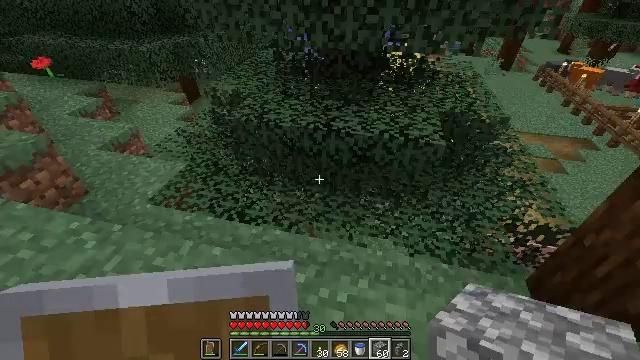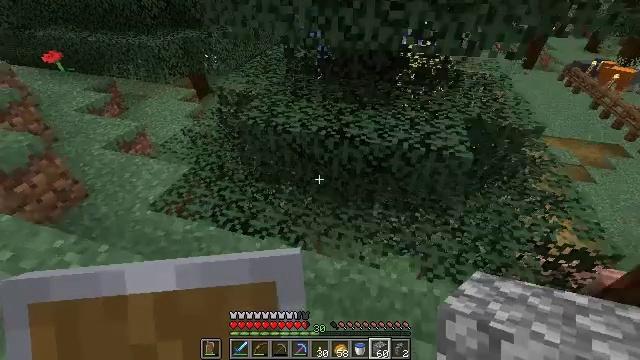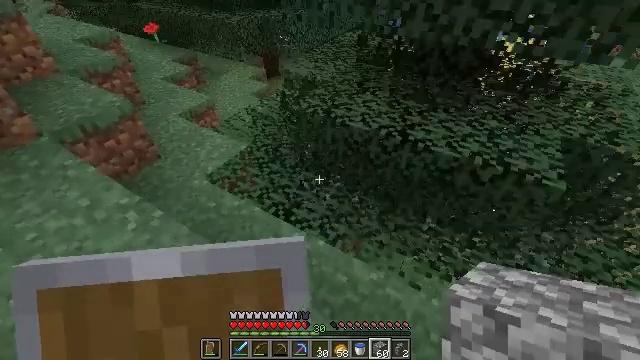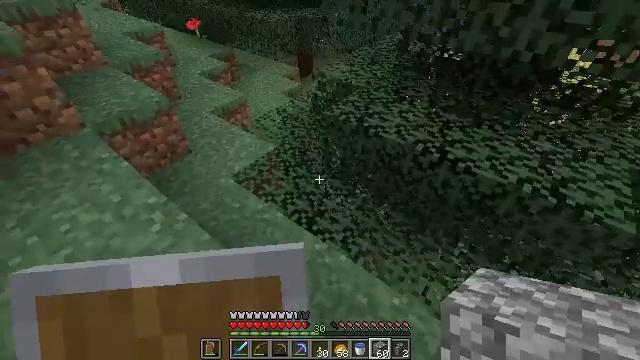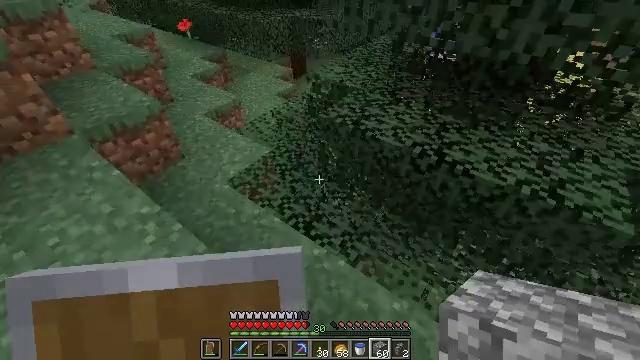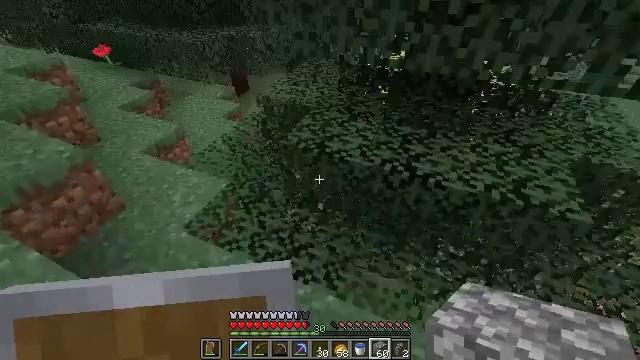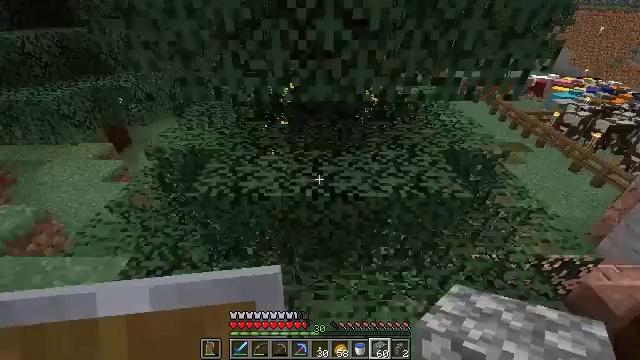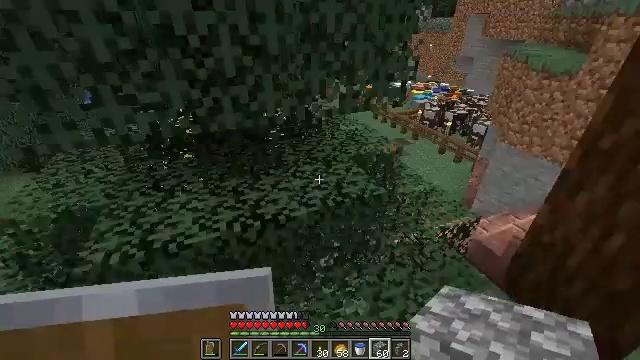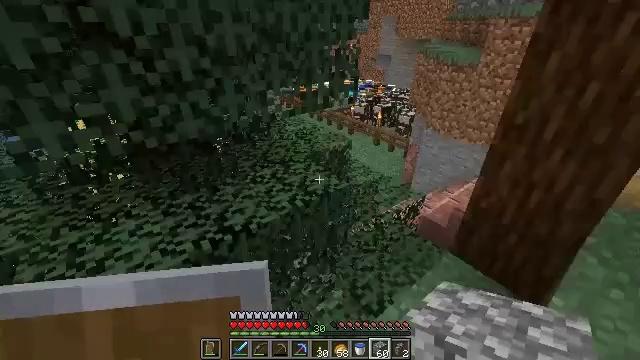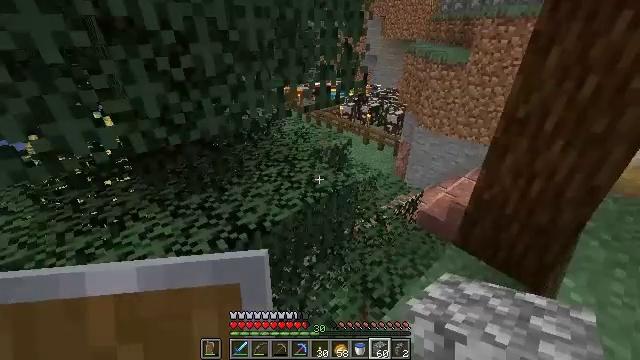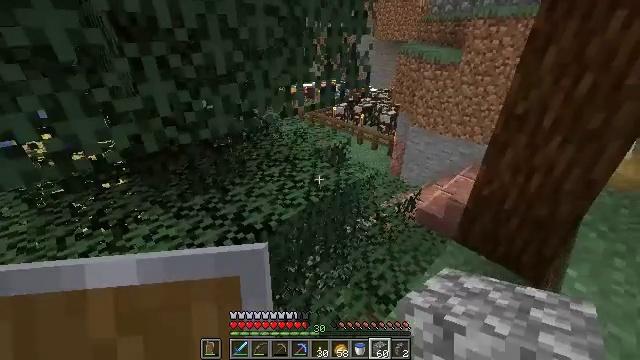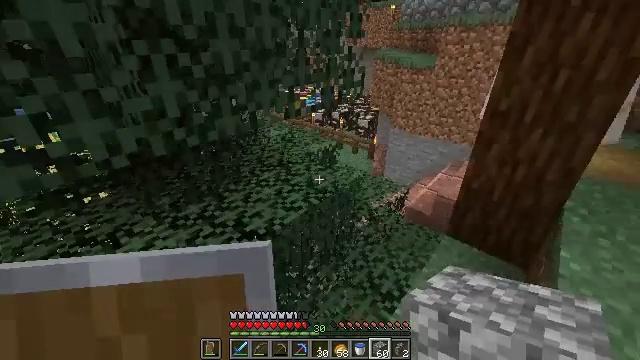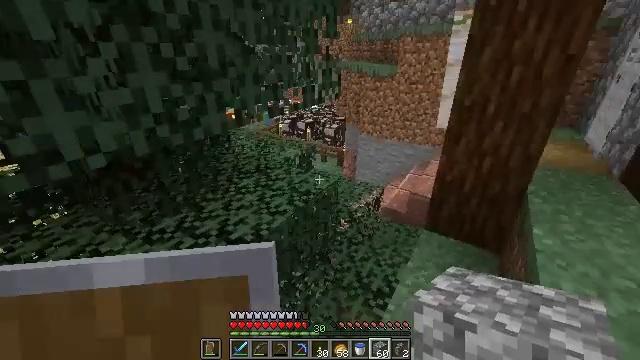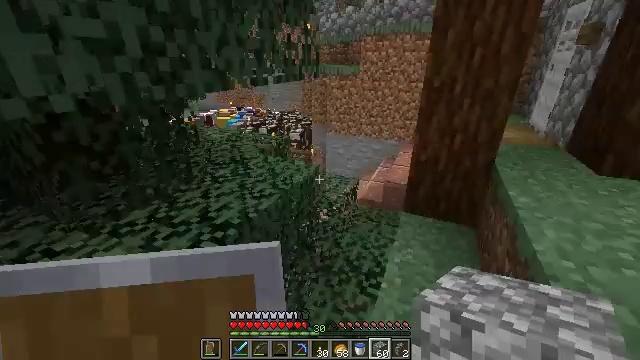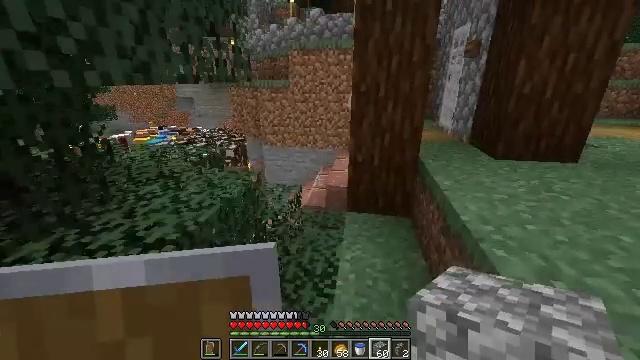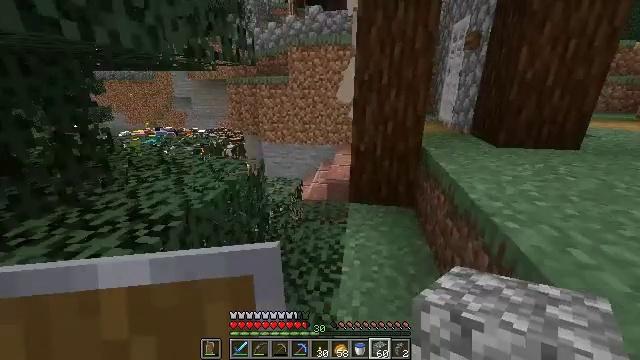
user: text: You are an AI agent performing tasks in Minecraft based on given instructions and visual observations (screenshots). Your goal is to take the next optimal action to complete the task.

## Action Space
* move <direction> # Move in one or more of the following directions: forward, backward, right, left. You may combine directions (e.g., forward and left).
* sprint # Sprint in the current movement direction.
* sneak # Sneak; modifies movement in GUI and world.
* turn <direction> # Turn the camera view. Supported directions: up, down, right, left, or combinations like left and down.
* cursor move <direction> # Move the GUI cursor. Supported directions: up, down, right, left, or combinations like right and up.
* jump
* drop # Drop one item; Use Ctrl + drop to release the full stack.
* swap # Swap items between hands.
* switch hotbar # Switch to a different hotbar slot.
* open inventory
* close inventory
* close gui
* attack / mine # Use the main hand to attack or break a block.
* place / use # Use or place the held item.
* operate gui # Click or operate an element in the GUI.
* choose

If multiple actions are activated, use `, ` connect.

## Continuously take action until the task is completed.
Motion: motion action
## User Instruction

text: Remove the cobblestone wall block.
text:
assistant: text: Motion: move forward, turn left and down
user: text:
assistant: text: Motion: move forward, turn left and down
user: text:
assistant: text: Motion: move forward and move left, turn left
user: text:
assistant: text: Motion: move forward and move left, turn right
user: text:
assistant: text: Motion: move forward and move left, turn right and up
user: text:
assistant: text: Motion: move forward and move left, turn right and up
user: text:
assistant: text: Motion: move left, turn right and up
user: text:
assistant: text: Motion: move left, turn right
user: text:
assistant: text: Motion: move left, turn right
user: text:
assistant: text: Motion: move left, turn right
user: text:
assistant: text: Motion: move left, turn right and up
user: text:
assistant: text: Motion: move left, turn right and up
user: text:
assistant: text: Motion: move left, turn right and up
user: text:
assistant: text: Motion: move left, turn right and up
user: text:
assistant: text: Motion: move left
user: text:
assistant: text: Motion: turn up
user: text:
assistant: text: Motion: turn right and up
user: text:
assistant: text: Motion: turn right and up
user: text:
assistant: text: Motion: no_op
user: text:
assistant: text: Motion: turn right and up
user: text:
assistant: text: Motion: turn right
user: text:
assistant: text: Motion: no_op
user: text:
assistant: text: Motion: move forward, turn right and down
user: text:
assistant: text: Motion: move forward and move right, turn right
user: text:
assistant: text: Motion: move forward and move right
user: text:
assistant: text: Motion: move forward, turn right and down
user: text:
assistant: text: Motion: move forward, turn right
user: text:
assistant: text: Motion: move forward
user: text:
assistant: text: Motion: move forward, turn left
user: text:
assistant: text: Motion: move forward